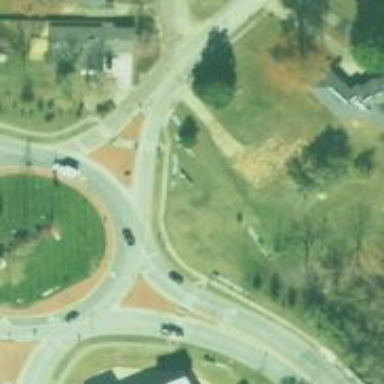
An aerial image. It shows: Tertiary road leading to roundabout junction.